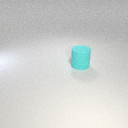
large cyan rubber cylinder